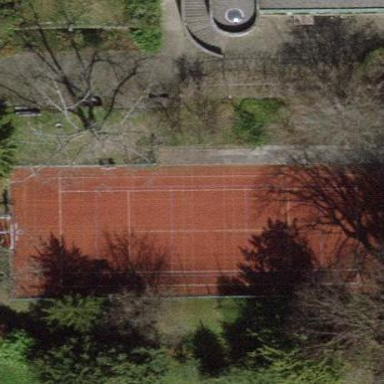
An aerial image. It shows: Tennis court on pitch.